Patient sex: F
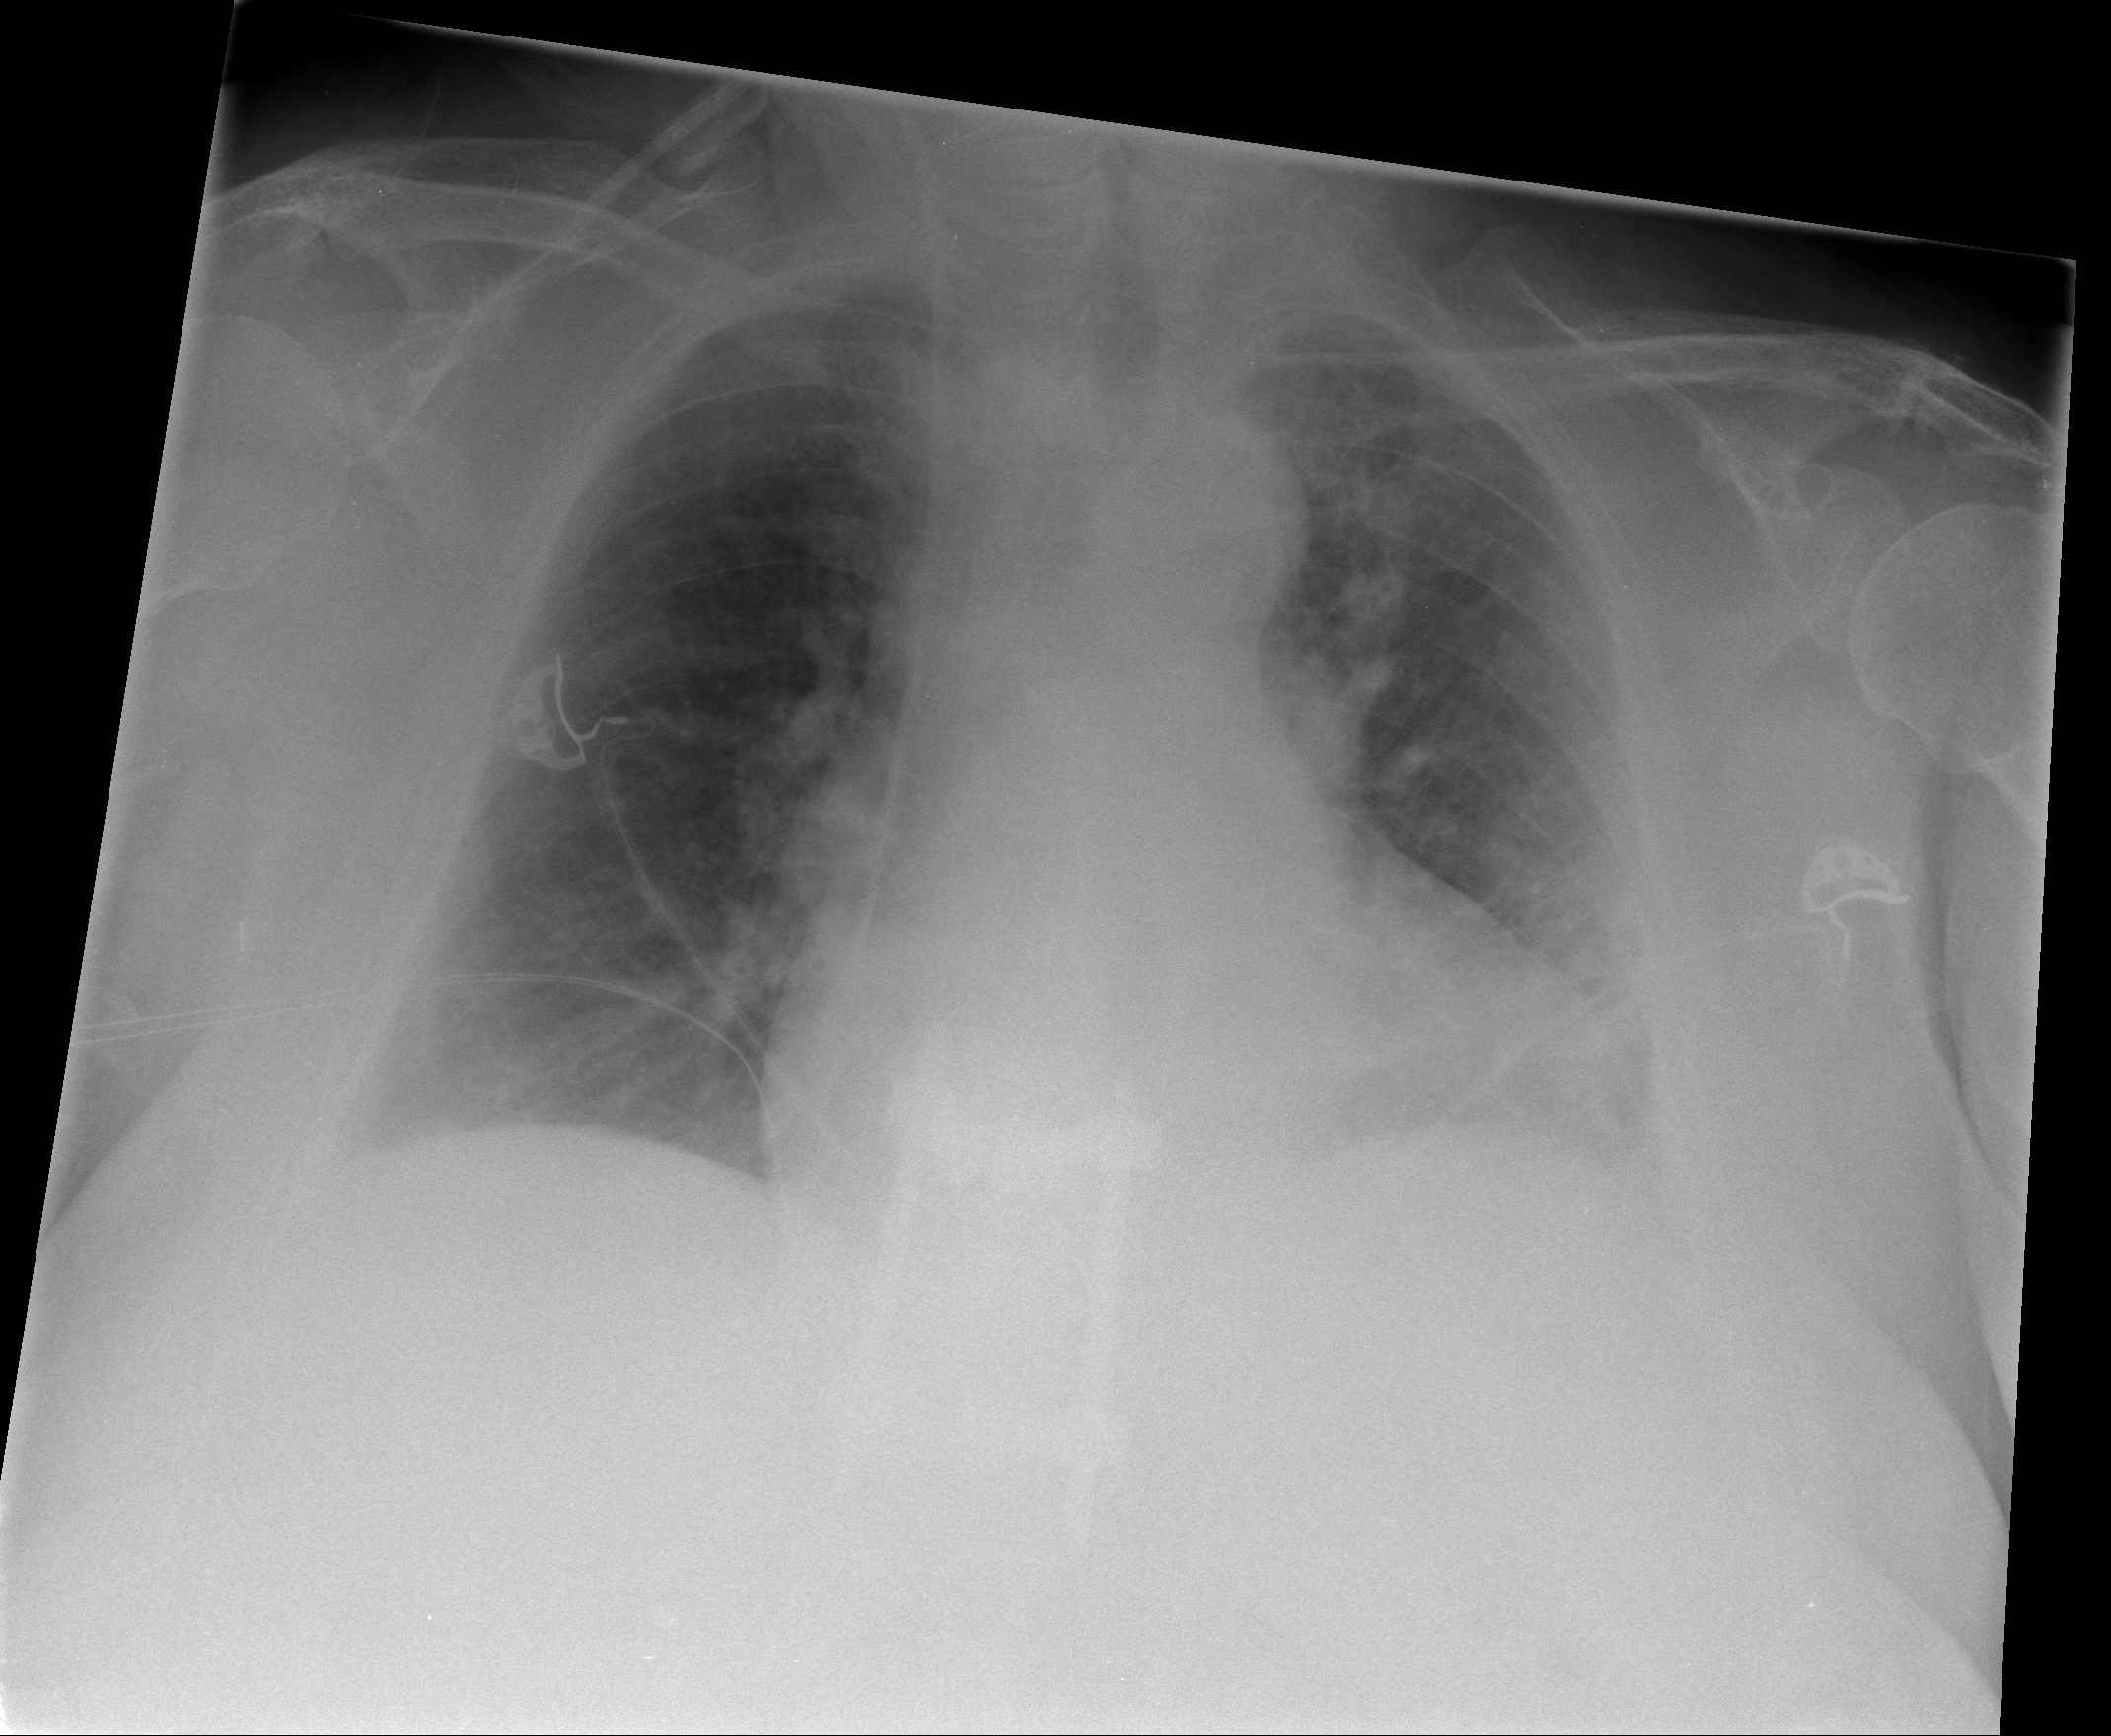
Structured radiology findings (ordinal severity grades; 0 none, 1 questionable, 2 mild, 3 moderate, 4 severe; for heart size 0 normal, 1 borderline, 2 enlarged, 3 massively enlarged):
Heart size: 2
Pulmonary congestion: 2
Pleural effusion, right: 1
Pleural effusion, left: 1
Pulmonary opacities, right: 0
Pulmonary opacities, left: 0
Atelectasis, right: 2
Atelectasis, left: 2